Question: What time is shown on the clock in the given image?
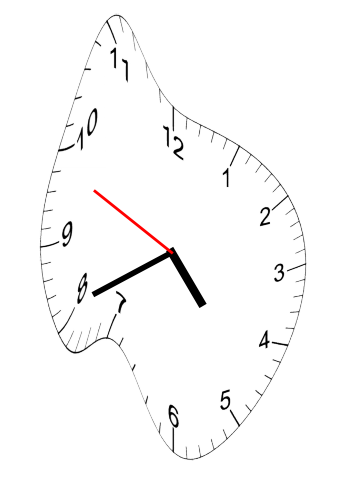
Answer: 04:40:49